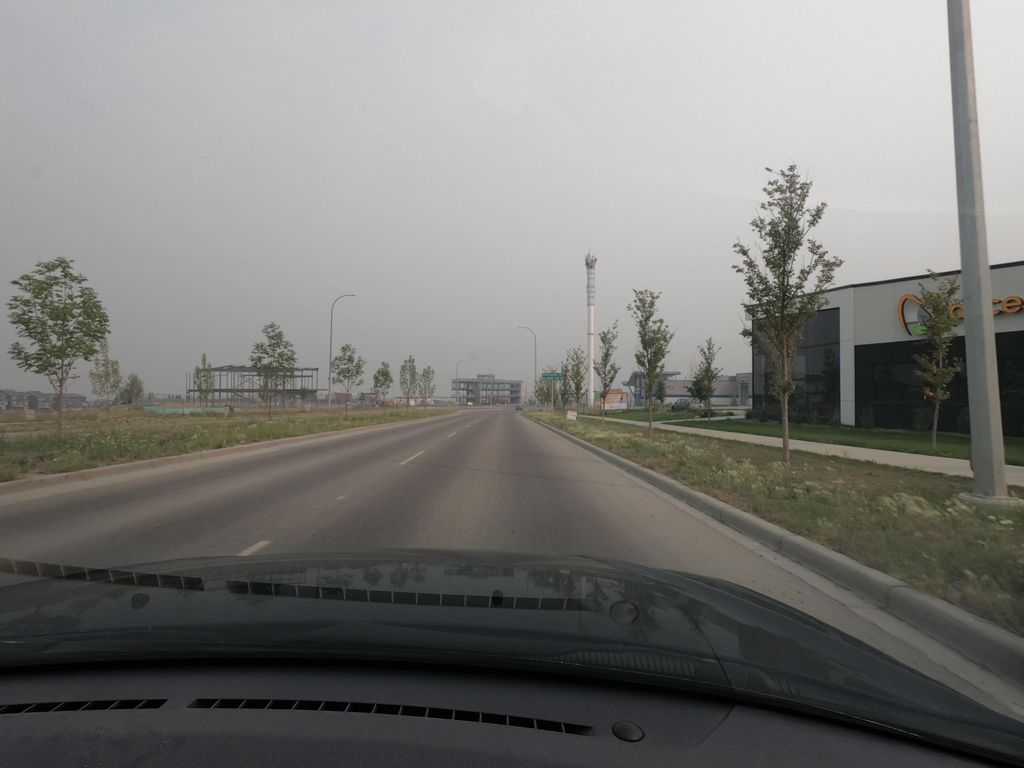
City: calgary